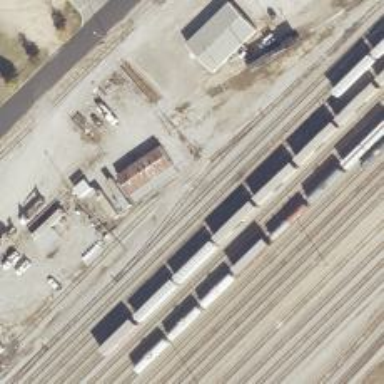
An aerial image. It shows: Railway yard in service.